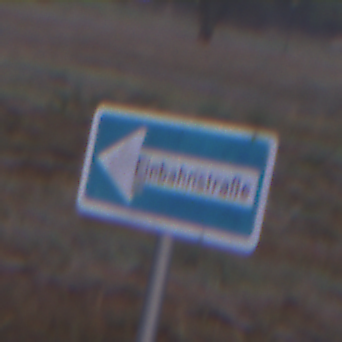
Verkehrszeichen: EinbahnstrasseLinksweisend
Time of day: SunriseSunset
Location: Outdoor (Nature)
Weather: Clear
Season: NotSpecified
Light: Natural